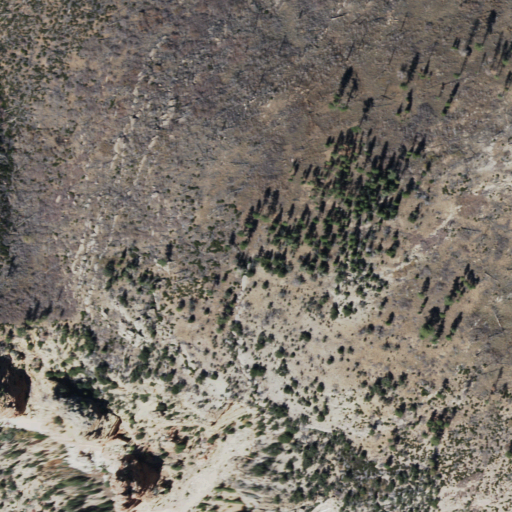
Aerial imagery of mountain in Arizona named Saddle Mountain containing shrub and evergreen forest